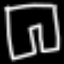
Label: pants